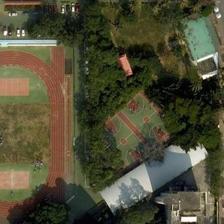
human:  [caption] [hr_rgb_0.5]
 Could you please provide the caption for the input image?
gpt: two basketball fields surrounded by green trees are next to a playground .

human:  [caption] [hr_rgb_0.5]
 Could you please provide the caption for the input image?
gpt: we can see the sport park, which consists of tennis courts, basketball courts, swimming pool and a parking lot, is next to the road .

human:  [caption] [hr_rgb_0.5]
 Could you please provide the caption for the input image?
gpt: a playground is semisurrounded by many green plants and two basketball fields .

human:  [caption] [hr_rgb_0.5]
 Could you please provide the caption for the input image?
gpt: some green trees and several buildings are around a playground and two basketball fields .

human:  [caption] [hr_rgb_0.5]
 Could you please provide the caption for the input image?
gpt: a playground is semisurrounded by many green plants and two basketball fields .